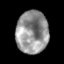
Tissue: prostate
Cell type: Fibroblasts
Senescence score: 0.798
Nuclear area (px): 1342
Mean DAPI intensity: 146.914